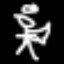
Label: angel